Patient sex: M
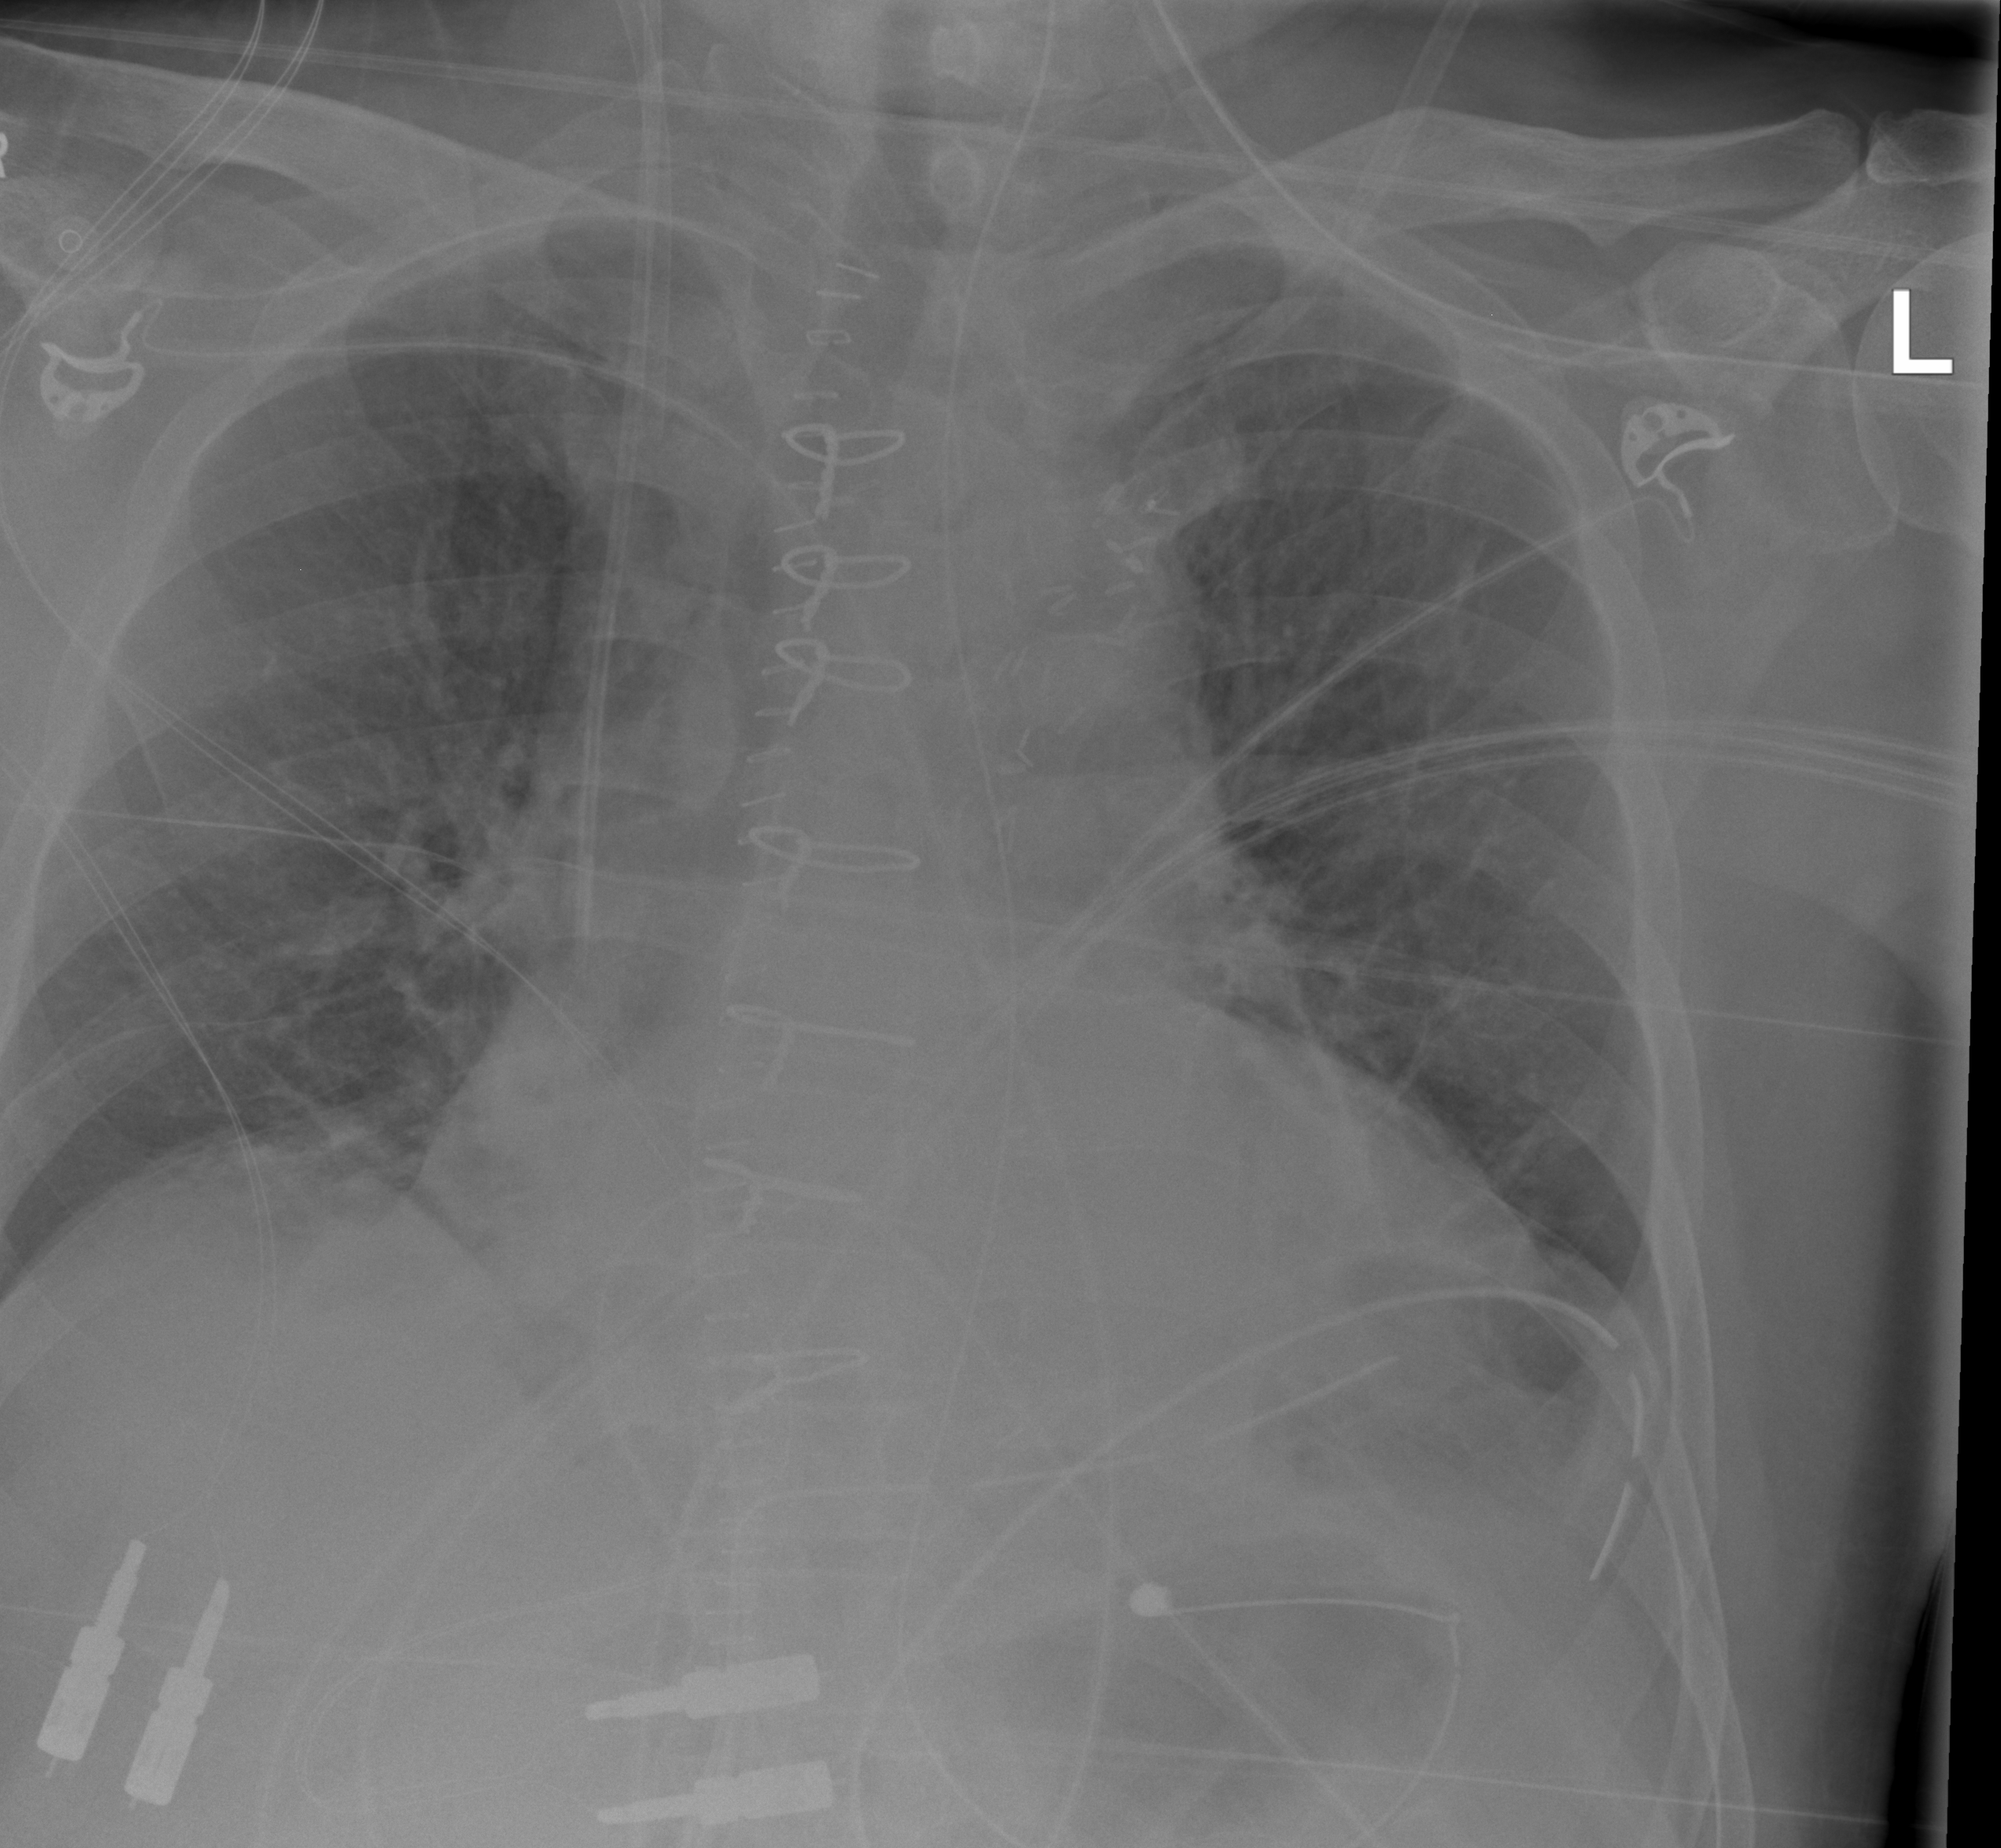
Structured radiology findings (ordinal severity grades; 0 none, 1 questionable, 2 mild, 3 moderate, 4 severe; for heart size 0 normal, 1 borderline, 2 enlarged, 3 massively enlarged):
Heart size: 2
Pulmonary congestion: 2
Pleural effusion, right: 0
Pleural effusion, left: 0
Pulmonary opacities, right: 2
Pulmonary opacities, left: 0
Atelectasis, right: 2
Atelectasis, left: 2